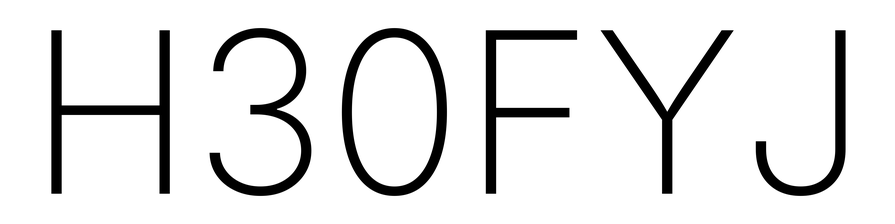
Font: Inter_ExtraLight